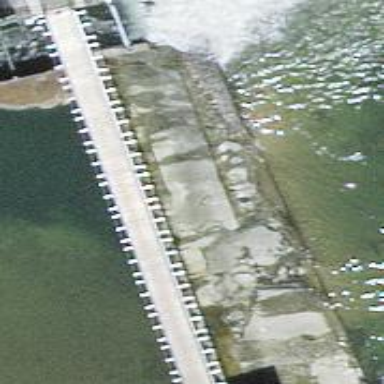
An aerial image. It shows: Weir in waterway.